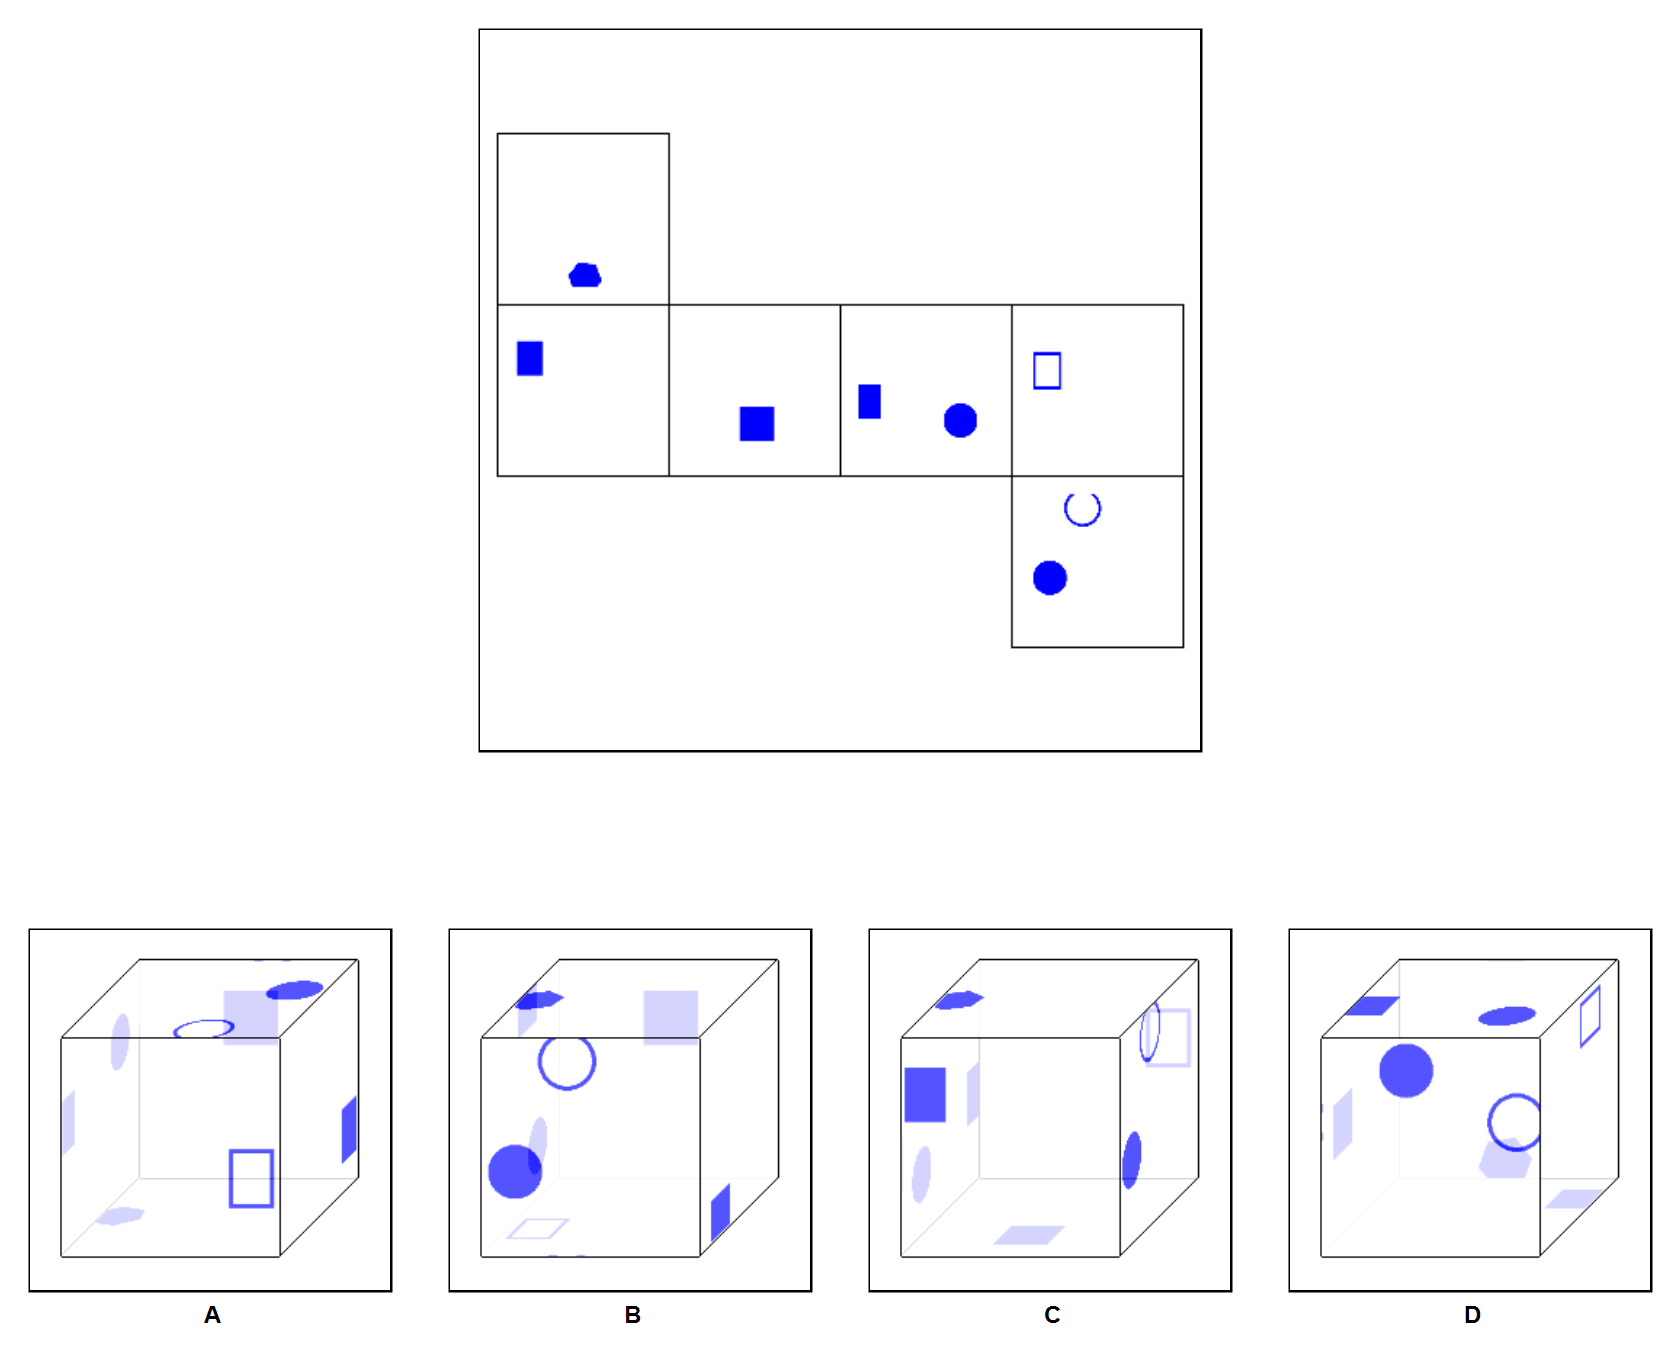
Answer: D